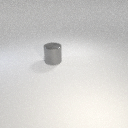
large gray metal cylinder